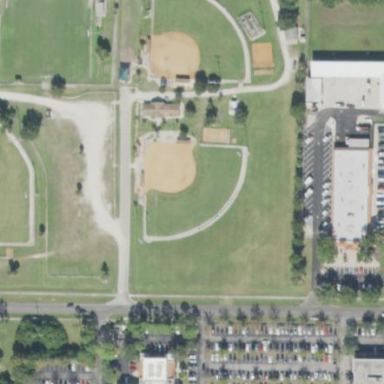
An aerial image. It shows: Softball pitch for leisure sports.